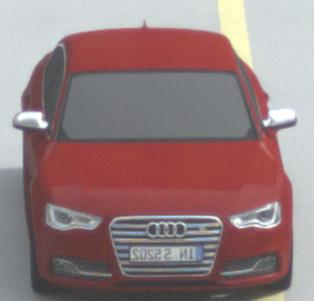
Make: Audi
Model: S5
Detailed model: F5
Model produced from: 2016
Model produced until: 2019
Doors: 2
Color: red
Road condition: dry road
Daytime: morning or afternoon
Contrast: low contrast